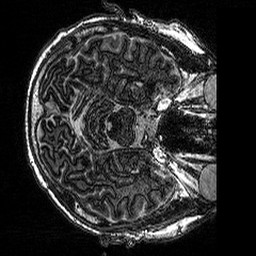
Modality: MP2RAGE
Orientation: axial
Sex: male
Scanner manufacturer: siemens
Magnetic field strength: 3 T
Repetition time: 5 s
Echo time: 0.00292 s